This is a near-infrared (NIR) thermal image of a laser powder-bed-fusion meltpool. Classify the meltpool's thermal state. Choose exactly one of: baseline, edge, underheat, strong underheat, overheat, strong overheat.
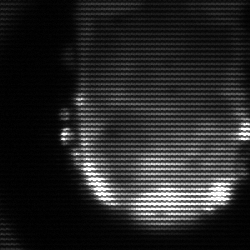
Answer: baseline